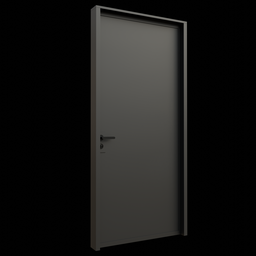
Label: architecture